Question: I'm currently working on an app with AngularJS and JSON data and got stuck at a point. Also I'm newbie with Angular. Here it is:
The controller snippet:
'''
courseController.controller('LectureController', ['$scope', '$http', function($scope, $http){
$http.get('js/data.json').success(function(data){
$scope.lecture = **data.course[4].lectures**;
$scope.lectureOrder = 'videoId';
});
}]);
'''
And the view is:(Details.html)
'''
<section class="artistinfo">
<div class="artist cf" ng-model="courses">
<div align="right"><a href="#/details/{{prevItem}}" class="btn btn-left">&lt;</a>
<a href="#/details/{{nextItem}}" class="btn btn-left">&gt;</a></div>
<img ng-src="{{courses[whichItem].thumbnail}}" alt="Photo of {{courses[whichItem].name}}">
<h1>{{courses[whichItem].name}}</h1>
<div class="info">
<h3>{{courses[whichItem].description}}</h3>
<div align="right">Lectures: {{courses[whichItem].lectures.length}}</div>
<div align="center">
<a href="#/lectures/{{courses[whichItem].courseId}}">
<button>Get Started</button></div>
</a>
</div>
</div>
<a href="index.html">&laquo; Back to search</a>
</section>
'''
(Lectures.html)
'''
<section class="artistpage">
<ul class="artistlist" ng-app>
<li ng-animate="animate'" class="artist cf" ng-repeat="lec in lecture | orderBy: videoId">
<div class="info">
<h2>{{lec.videoName}}</h2>
<h3>{{lec.videoDetails | cut:true:160:' ...'}}</h3>
</div>
</li>
</ul>
</section>
'''
I want to take a dynamic ID from a button of the selected course instead of static like above at data.course[].lectures
The JSON:

So how can I do this?
Demo: <URL>
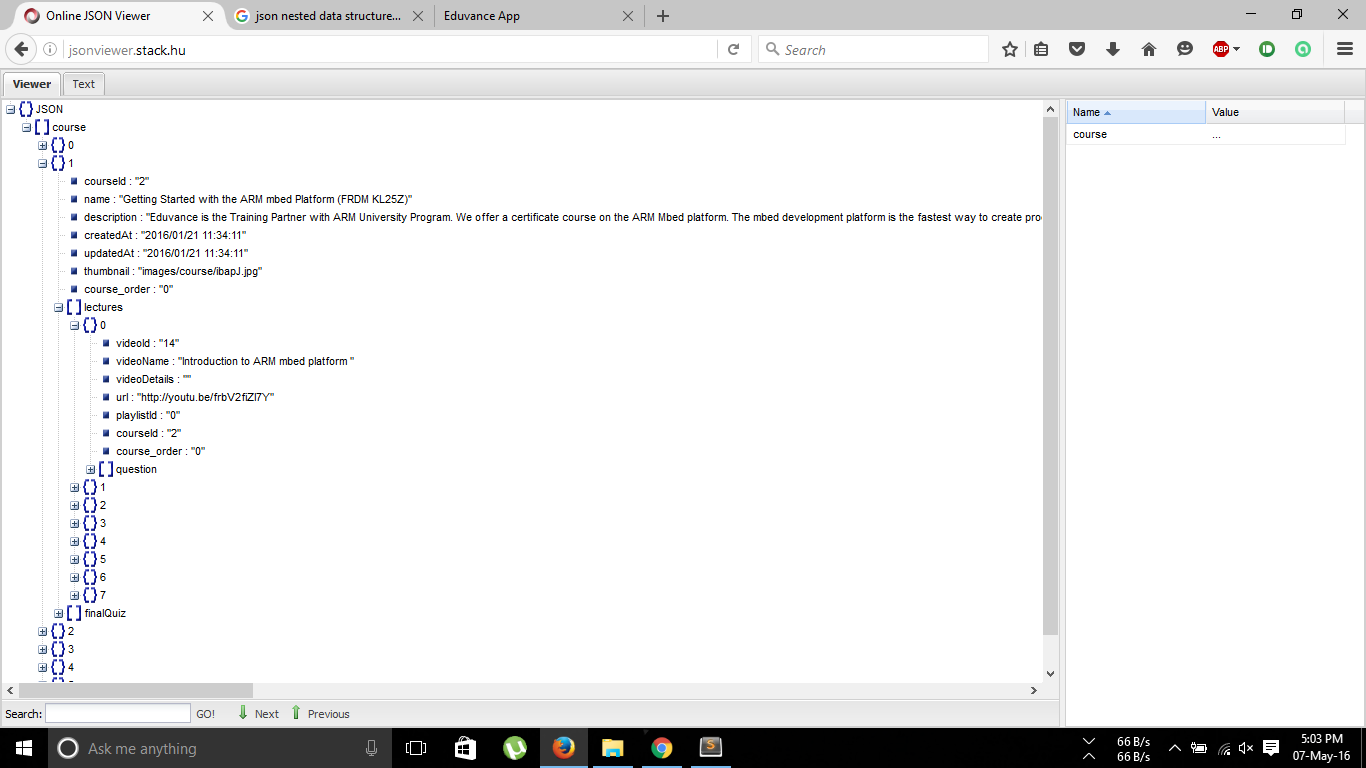
Answer: i think you will do something like that :
'''
$http.get('js/data.json').success(function(data) {
$scope.records = data;
$scope.whichItem = $routeParams.itemId;
'''
and in your html file you will do that :
first html file
'''
<a href="#details/{{records.indexOf(item)}}" >
'''
and for the second html file you will do that :
for example something like that :
'''
<div class="col s12 error_info_box" ng-repeat="item in records[whichItem].errors">
<p><b>Error Type&#58;</b>&nbsp;&nbsp;{{item.type}}</p>
</div>
'''